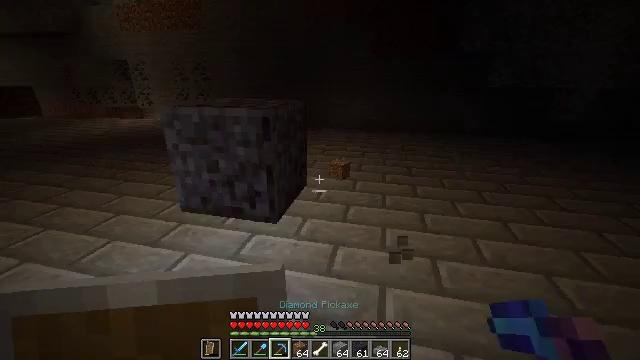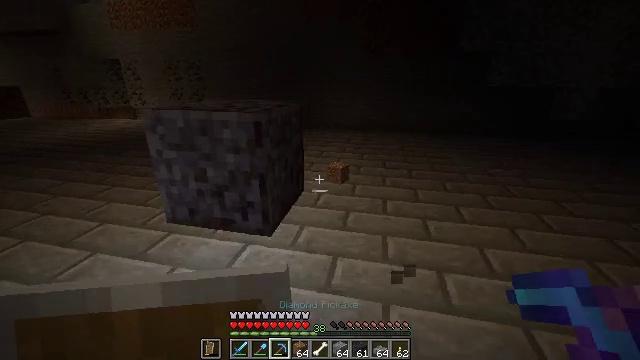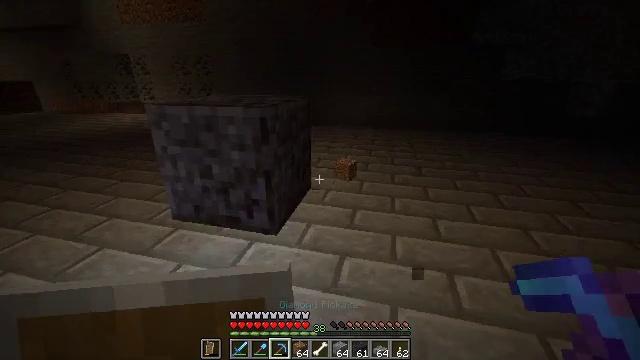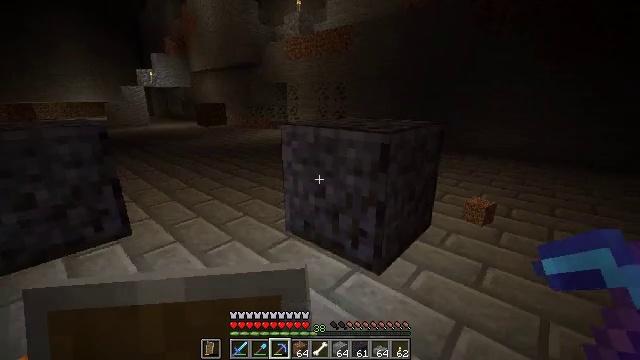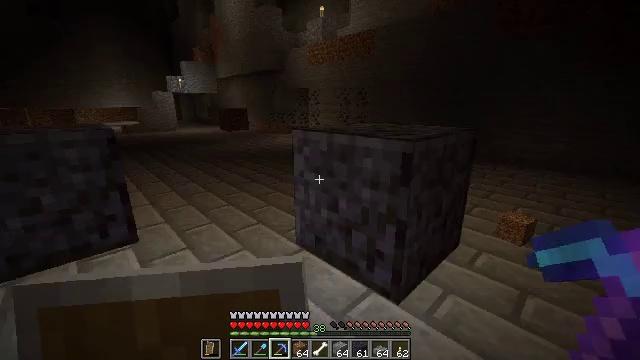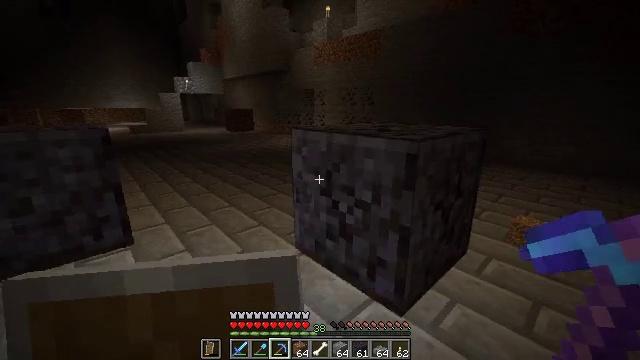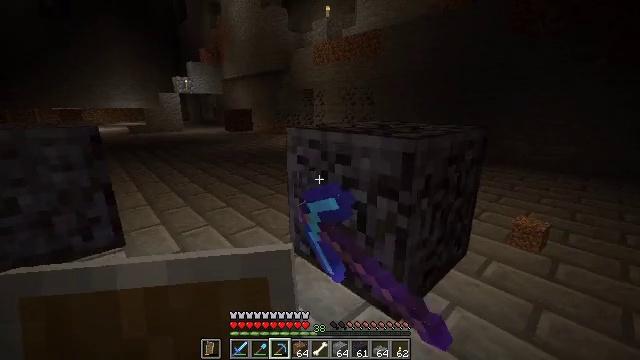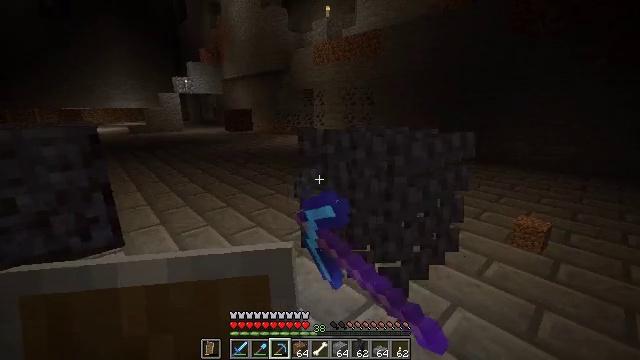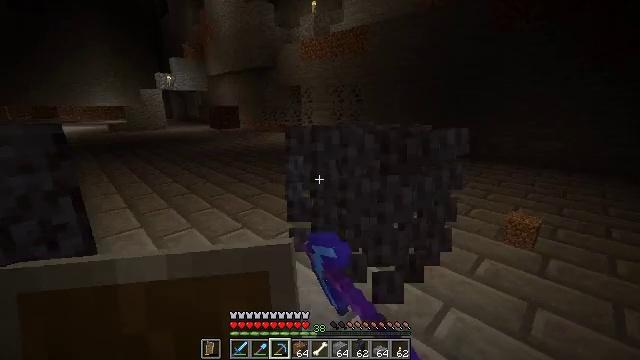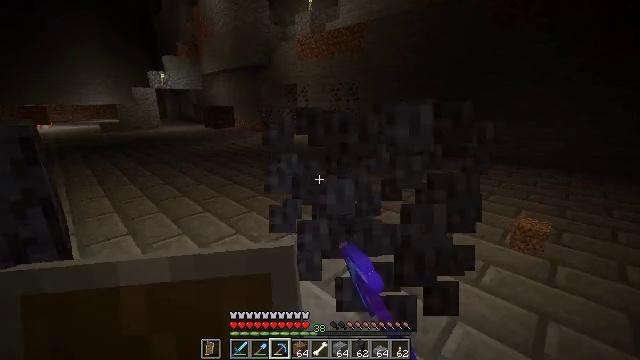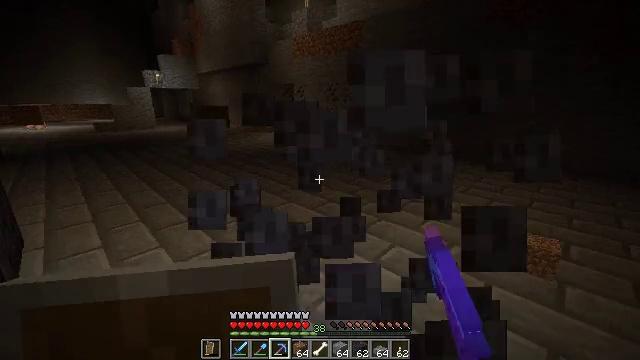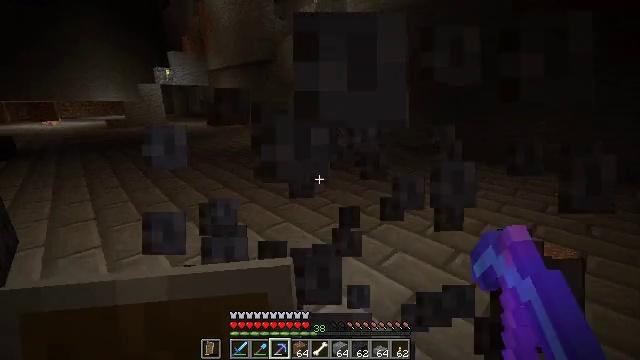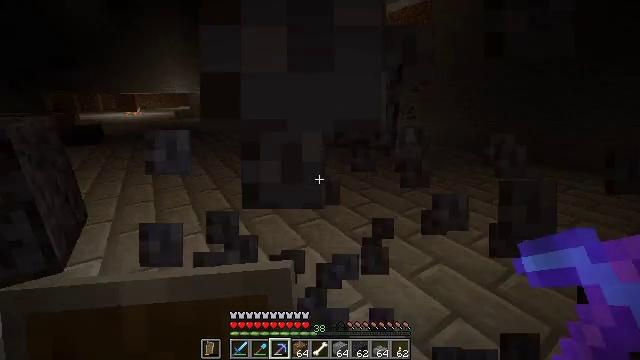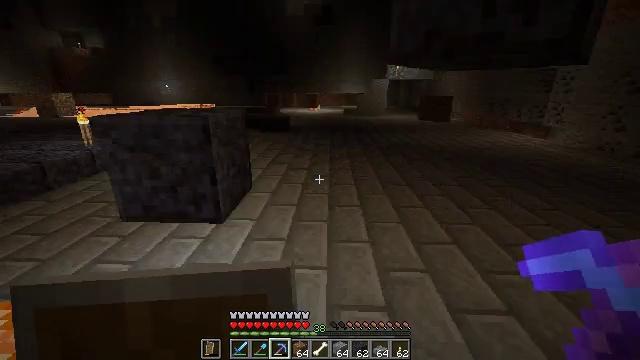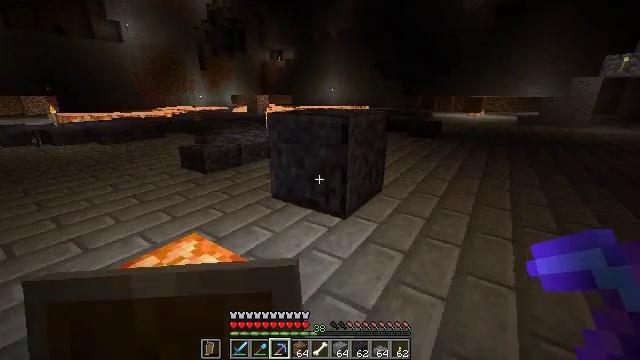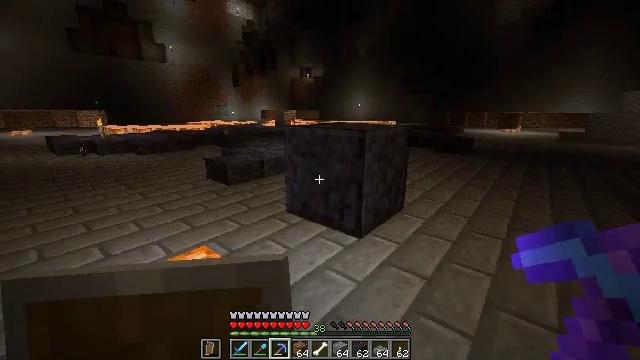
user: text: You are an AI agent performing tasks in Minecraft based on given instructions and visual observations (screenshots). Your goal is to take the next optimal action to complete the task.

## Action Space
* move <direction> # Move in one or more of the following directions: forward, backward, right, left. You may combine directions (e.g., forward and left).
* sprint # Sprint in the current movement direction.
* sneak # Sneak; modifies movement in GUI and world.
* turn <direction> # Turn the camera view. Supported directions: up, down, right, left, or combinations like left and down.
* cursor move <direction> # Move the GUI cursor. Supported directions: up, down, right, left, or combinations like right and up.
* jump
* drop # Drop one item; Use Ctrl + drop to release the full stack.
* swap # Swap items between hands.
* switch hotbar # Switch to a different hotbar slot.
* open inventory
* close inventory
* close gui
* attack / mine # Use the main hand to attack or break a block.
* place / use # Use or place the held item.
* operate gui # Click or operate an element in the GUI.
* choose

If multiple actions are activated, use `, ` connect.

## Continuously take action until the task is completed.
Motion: motion action
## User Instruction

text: Harvest polished blackstone for construction.
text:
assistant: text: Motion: move forward
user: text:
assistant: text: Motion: move forward, turn left and down
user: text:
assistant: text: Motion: move forward, turn left and up
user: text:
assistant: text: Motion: turn left and up
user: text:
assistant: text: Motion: turn left, attack / mine
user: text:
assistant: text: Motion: attack / mine
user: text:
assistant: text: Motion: move forward, attack / mine
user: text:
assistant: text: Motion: move forward, turn right, attack / mine
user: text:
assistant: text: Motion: move forward and move right, attack / mine
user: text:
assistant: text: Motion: move forward and move right, attack / mine
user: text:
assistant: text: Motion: move forward and move right, turn left
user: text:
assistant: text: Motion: move forward and move right, turn left and down
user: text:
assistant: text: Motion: move forward and move right, turn left
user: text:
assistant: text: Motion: move forward, turn left
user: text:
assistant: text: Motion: move forward, turn left and up
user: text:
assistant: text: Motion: move forward
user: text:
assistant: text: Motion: move forward, turn right
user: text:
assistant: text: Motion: move forward, turn down
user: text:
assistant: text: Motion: move forward, turn left and down
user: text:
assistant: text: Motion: move forward, turn right, attack / mine
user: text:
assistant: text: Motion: attack / mine
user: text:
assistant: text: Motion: attack / mine
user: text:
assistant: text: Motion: attack / mine
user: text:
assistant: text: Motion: turn down, attack / mine
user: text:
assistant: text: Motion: turn down, attack / mine
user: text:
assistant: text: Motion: turn down, attack / mine
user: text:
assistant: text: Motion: turn down, attack / mine
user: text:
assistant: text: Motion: turn down, attack / mine
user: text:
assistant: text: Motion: turn down, attack / mine
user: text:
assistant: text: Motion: turn down